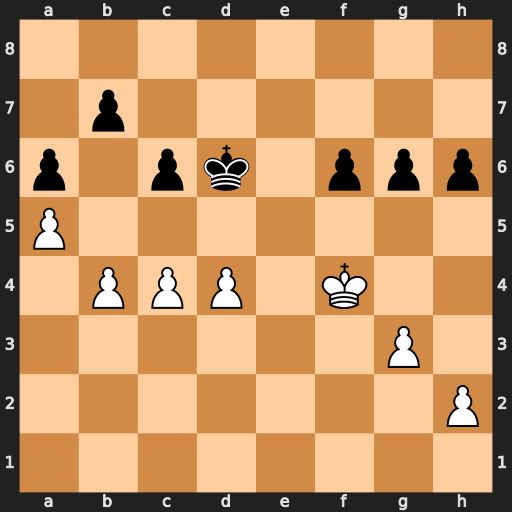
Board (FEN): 8/1p6/p1pk1ppp/P7/1PPP1K2/6P1/7P/8
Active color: w
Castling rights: -
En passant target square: -
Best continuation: g4 h5 gxh5